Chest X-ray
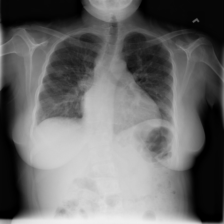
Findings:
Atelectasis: negative
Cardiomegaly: positive
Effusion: negative
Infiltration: positive
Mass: negative
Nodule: negative
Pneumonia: negative
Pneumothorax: negative
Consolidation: negative
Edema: negative
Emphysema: negative
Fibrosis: negative
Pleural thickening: negative
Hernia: negative